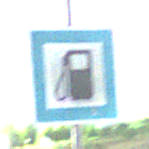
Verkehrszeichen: Tankstelle
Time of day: Night
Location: Outdoor (Nature)
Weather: Overcast
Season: NotSpecified
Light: Artificial